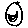
Label: smiley face